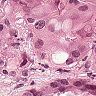
Metastatic tissue present: yes